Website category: auto
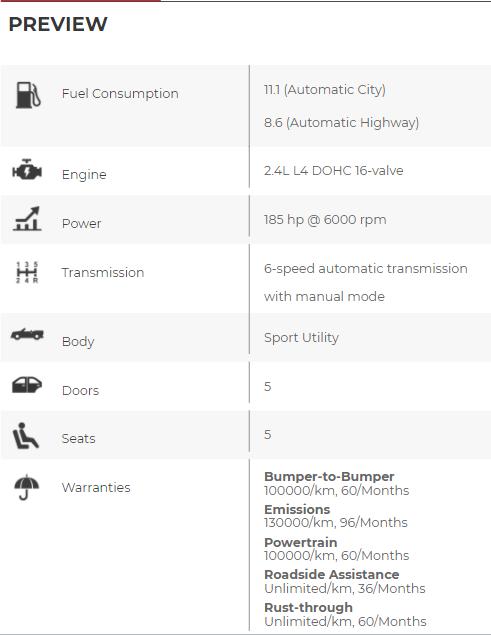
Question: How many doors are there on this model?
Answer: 5

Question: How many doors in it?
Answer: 5

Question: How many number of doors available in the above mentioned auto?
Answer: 5

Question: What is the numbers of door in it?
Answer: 5

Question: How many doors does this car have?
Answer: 5

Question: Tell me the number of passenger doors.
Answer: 5

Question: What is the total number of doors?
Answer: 5

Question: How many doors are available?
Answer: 5

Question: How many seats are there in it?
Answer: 5

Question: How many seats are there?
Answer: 5

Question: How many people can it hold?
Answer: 5

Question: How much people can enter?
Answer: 5

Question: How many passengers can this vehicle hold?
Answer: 5

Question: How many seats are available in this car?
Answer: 5

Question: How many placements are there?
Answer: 5

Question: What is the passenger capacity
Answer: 5

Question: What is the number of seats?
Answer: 5

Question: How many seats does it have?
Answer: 5

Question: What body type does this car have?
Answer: Sport Utility

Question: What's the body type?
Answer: Sport Utility

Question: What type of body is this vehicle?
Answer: Sport Utility

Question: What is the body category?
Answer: Sport Utility

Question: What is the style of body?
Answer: Sport Utility

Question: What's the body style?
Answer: Sport Utility

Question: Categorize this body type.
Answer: Sport Utility

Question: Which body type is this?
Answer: Sport Utility

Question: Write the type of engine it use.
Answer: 2.4L L4 DOHC 16-valve

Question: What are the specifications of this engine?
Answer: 2.4L L4 DOHC 16-valve

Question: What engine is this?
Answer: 2.4L L4 DOHC 16-valve

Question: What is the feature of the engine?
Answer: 2.4L L4 DOHC 16-valve

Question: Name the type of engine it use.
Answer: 2.4L L4 DOHC 16-valve

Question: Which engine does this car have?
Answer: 2.4L L4 DOHC 16-valve

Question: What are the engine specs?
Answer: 2.4L L4 DOHC 16-valve

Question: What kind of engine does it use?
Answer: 2.4L L4 DOHC 16-valve

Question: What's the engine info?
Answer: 2.4L L4 DOHC 16-valve

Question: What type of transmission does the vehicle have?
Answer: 6-speed automatic transmission with manual mode

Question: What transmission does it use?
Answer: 6-speed automatic transmission with manual mode

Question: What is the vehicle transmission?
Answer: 6-speed automatic transmission with manual mode

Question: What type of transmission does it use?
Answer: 6-speed automatic transmission with manual mode

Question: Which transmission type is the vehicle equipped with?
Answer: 6-speed automatic transmission with manual mode

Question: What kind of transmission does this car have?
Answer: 6-speed automatic transmission with manual mode

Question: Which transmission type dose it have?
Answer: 6-speed automatic transmission with manual mode

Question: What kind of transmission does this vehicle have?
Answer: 6-speed automatic transmission with manual mode

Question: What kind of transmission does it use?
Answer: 6-speed automatic transmission with manual mode

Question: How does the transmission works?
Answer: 6-speed automatic transmission with manual mode

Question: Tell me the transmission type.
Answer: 6-speed automatic transmission with manual mode

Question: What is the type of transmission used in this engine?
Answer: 6-speed automatic transmission with manual mode

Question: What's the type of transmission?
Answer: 6-speed automatic transmission with manual mode

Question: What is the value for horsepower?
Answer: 185 hp @ 6000 rpm

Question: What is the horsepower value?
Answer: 185 hp @ 6000 rpm

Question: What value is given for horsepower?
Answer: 185 hp @ 6000 rpm

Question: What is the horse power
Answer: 185 hp @ 6000 rpm

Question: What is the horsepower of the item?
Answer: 185 hp @ 6000 rpm

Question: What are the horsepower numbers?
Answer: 185 hp @ 6000 rpm

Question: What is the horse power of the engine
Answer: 185 hp @ 6000 rpm

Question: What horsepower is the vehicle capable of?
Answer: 185 hp @ 6000 rpm

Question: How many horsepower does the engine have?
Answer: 185 hp @ 6000 rpm

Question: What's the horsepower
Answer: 185 hp @ 6000 rpm

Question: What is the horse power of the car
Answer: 185 hp @ 6000 rpm

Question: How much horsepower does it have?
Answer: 185 hp @ 6000 rpm

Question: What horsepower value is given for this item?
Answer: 185 hp @ 6000 rpm

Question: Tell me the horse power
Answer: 185 hp @ 6000 rpm

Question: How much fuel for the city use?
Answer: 11.1 (Automatic City)

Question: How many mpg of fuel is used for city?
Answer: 11.1 (Automatic City)